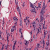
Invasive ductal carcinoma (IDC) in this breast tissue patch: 1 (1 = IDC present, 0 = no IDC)